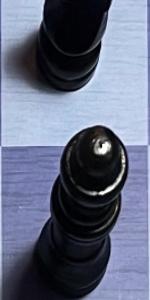
Label: Empty